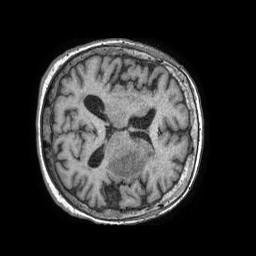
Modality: T1w
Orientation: axial
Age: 72
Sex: female
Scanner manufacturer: philips
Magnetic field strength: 1.5 T
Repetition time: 0.007773 s
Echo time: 0.003546 s